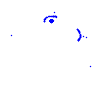
Particle: pion